Question: I'm using the latest version of NHibernate (3.3.1.4000) from NuGet in .Net 4 targeted project in Visual Web Developer 2010 Express.
When I attempt to follow examples I've seen for defining aliases, I get an exception when setting them up using lambdas (see screenshot).

As you can see I'm getting the error 'Cannot convert lambda expression to type 'string' because it is not a delegate type'.
I have references to the LINQ namespaces in the top of my code:
'''
using System.Linq;
using System.Linq.Expressions;
'''
Any thoughts on what might be causing the problem?
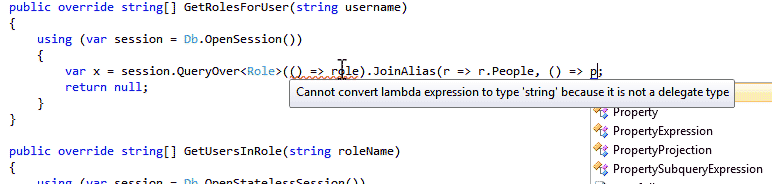
Answer: In order to use a variable like 'role' in an expression, you have to define it first, like so...
'''
Role roleAlias = null; // <-- these two lines are missing from your code.
Person personAlias = null;
var x = session.QueryOver<Role>(() => roleAlias)
.JoinAlias(r => r.People, () => personAlias)
// ...
'''
'ISession.QueryOver<T>(...)' has four overloads:
- '.QueryOver<T>()'- '.QueryOver<T>(Expression<Func<T>> alias)'- '.QueryOver<T>(string entityName)'- '.QueryOver<T>(string entityName, Expression<Func<T>> alias)'
Apparently because it can't figure out what 'role' is, it's assuming you're trying to use the '.QueryOver<T>(string entityName)' overload, hence the "Cannot convert ... to type 'string'" error message.